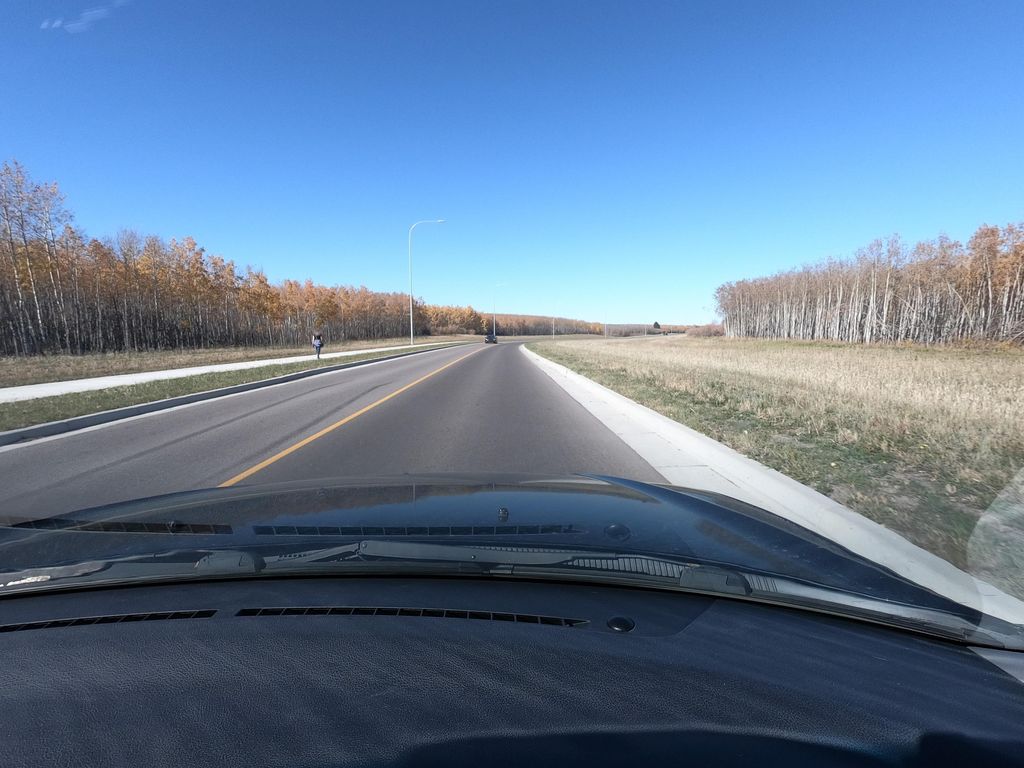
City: calgary